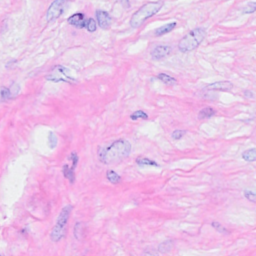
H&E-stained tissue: Breast